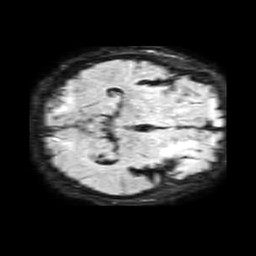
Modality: FLAIR
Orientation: axial
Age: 62
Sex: female
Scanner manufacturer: philips
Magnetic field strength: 1.5 T
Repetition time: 6 s
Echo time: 0.09924 s